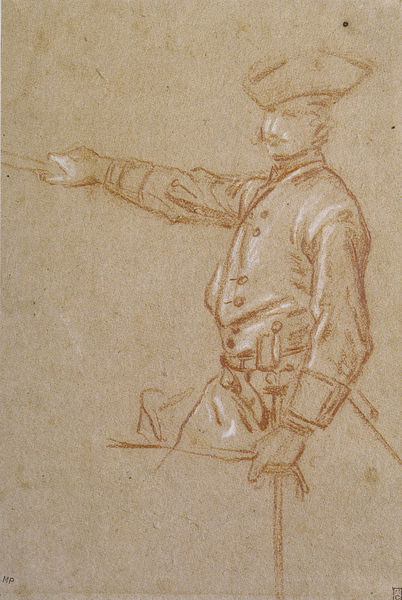
Titel: Étude d'officier
Künstler: Jean-Marc Nattier
Standort: Avignon
Institution: Musée Calvet
Schlagwörter: angriff, hand, kopf, körper, mann, weiß, ausschnitt, braun, geste, grau, hell, hut, kreide, nase, profil, schwarz, skizze, zeichnung, blick, gürtel, rot, beige, malerei, rock, bart, jacke, jung, mütze, schnurrbart, arm, arme, barock, falten, gesicht, ärmel, bildnis, hände, portrait, porträt, feld, haare, mantel, rokkoko, blatt, knopf, rokoko, rosa, pferd, reiter, sattel, papier, studie, schwer, grafik, graphik, linien, weisshöhung, krieg, schlacht, scheide, zeigen, knöpfe, knopfleiste, oberkörper, schnauzbart, jacket, geneigt, striche, umriss, kohle, militär, schwert, säbel, uniform, soldat, waffe, degen, dreispitz, manschette, manschetten, offizier, herrscher, entwurf, stift, rolle, karton, dolch, rötlich, feldherr, schriftrolle, deuten, kupferstich, fritz, gestreckt, rötel, gruß, preußen, revert, rumpf, ausgestreckter arm, handzeichnung, weisen, gehöht, röthel, manchetten, epouletten, rck, bnuraa, dreispilz, dreispitt, röthelzeichnung, waffes, mp, ohne beine